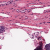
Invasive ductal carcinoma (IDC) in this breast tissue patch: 0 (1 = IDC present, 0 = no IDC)